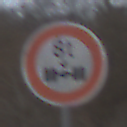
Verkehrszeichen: TatsaechlicheAchslast
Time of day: MorningAfternoon
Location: Outdoor (Suburban)
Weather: Overcast
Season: NotSpecified
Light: Natural